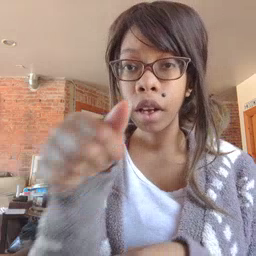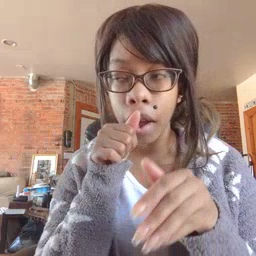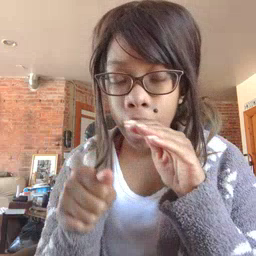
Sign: hide